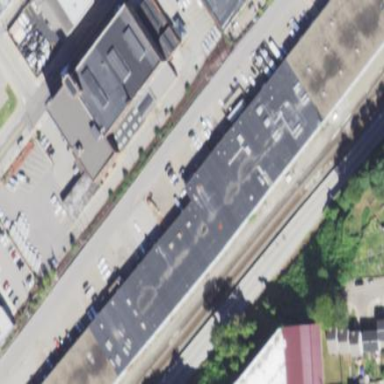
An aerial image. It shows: Warehouse.